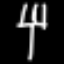
Label: fork